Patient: sex M, age 55
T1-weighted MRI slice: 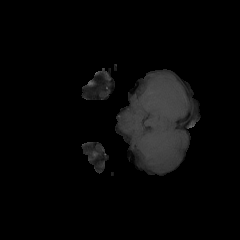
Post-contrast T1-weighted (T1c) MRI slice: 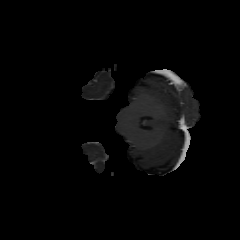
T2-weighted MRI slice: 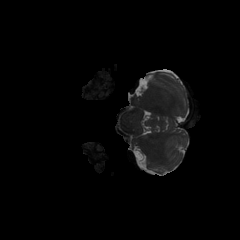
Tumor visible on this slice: no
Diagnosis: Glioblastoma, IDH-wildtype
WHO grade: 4